八年级 · 解析几何
如图, 在 $\square A B C D$ 中, $\angle A B C 、 \angle B C D$ 的平分线 $B E 、 C F$ 分别与 $A D$ 相交于点 $E 、 F, B E$ 与 $C F$ 相

交于点 $G$, 若 $A B=6, B C=10, C F=4$, 则 $B E$ 的长为 $(\quad)$
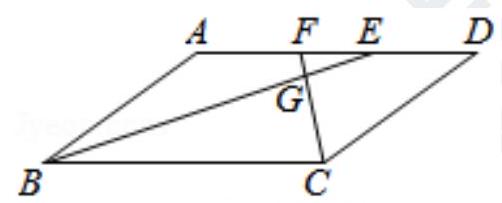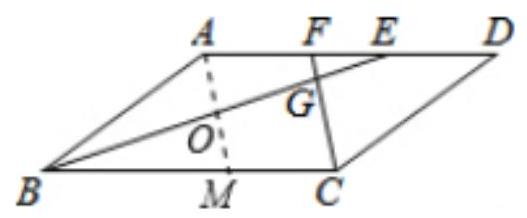
A. $4 \sqrt{2}$
B. 8
C. $8 \sqrt{2}$
D. 10
答案: C
解析: : 四边形 $A B C D$ 是平行四边形,

$\therefore A B / / C D$,

$\therefore \angle A B C+\angle B C D=180^{\circ}$,

$\because \angle A B C 、 \angle B C D$ 的平分线 $B E 、 C F$ 分别与 $A D$ 相交于点 $E 、 F$,

$\therefore \angle E B C+\angle F C B=1 / 2 \angle A B C+1 / 2 \angle D C B=90^{\circ}$,

$\therefore E B \perp F C$,

$\therefore \angle F G B=90^{\circ}$.

过 $A$ 作 $A M / / F C$, 交 $B C$ 于 $M$, 交 $B E$ 于 $O$, 如图所示:

$\because A M / / F C$

$\therefore \angle A O B=\angle F G B=90^{\circ}$,

$\because B E$ 平分 $\angle A B C$,

$\therefore \angle A B E=\angle E B C$

$\because A D / / B C$,

$\therefore \angle A E B=\angle C B E$,

$\therefore \angle A B E=\angle A E B$,

$\therefore A B=A E=6$,

$\because A O \perp B E$,
$\therefore B O=E O$,

在 $\triangle A O E$ 和 $\triangle M O B$ 中,

$$
\left\{\begin{array}{l}
\angle A E O=\angle M B O \\
E O=B O \\
\angle A O E=\angle M O B
\end{array}\right.
$$

$\therefore \triangle A O E \cong \triangle M O B(A S A)$,

$\therefore A O=M O$,

$\because A F / / C M, A M / / F C$,

$\therefore$ 四边形 $A M C F$ 是平行四边形,

$\therefore A M=F C=4$,

$\therefore A O=2$,

$\therefore E O=\sqrt{A E^{2}-A O^{2}}=\sqrt{6^{2}-2^{2}}=4 \sqrt{2}$,

$$
\therefore B E=8 \sqrt{2}
$$

故选 $C$.